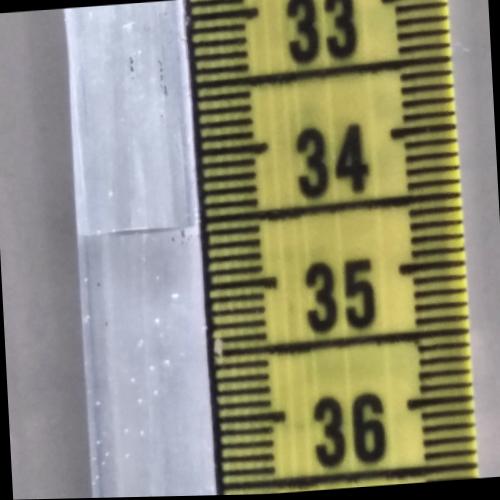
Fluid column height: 34.5 cm